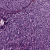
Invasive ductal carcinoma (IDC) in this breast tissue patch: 0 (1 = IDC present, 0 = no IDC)